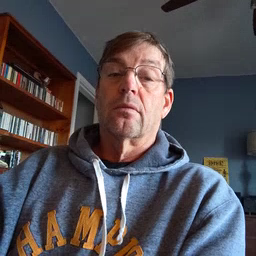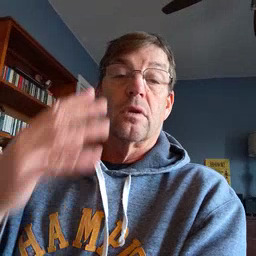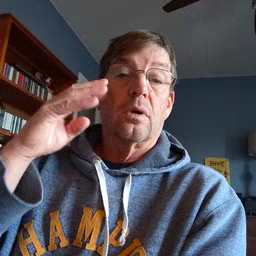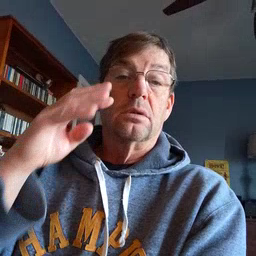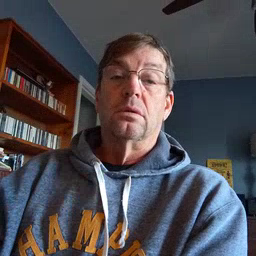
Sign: noisy